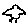
Label: bird